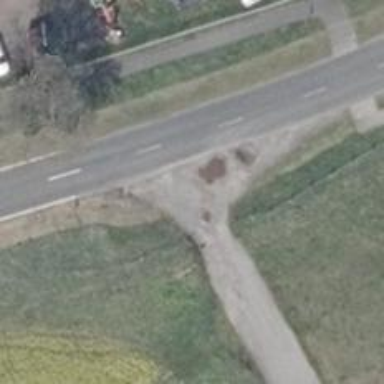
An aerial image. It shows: Secondary road with asphalt surface.